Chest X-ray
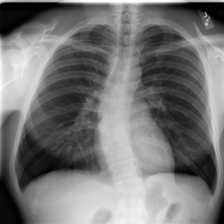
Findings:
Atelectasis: negative
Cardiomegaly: negative
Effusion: negative
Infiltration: negative
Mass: negative
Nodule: negative
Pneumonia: negative
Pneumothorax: negative
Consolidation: negative
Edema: negative
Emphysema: negative
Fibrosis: negative
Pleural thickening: negative
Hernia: negative